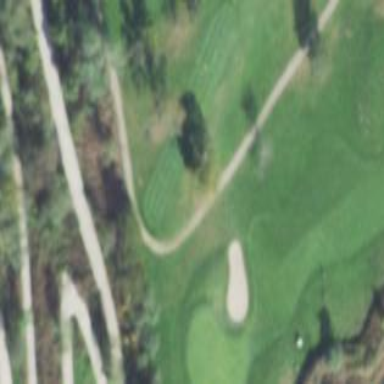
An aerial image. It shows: Golf tee on grassy land.